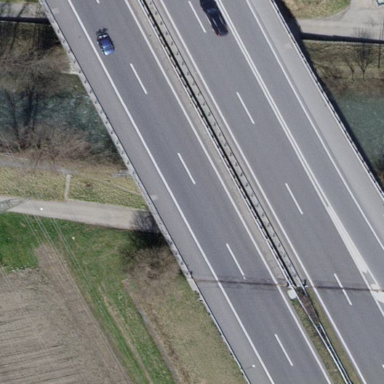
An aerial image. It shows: Man-made bridge.